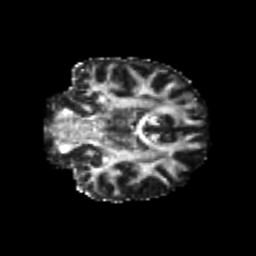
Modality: FA
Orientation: coronal
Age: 23
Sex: male
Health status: healthy
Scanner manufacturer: philips
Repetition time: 7.391 s
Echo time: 0.08599 s